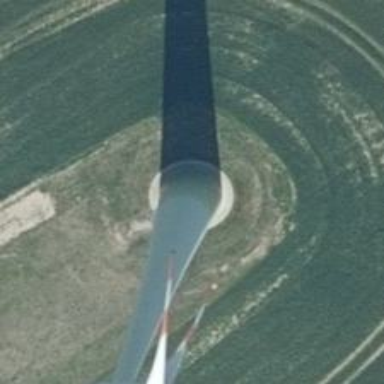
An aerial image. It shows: Wind power generator.